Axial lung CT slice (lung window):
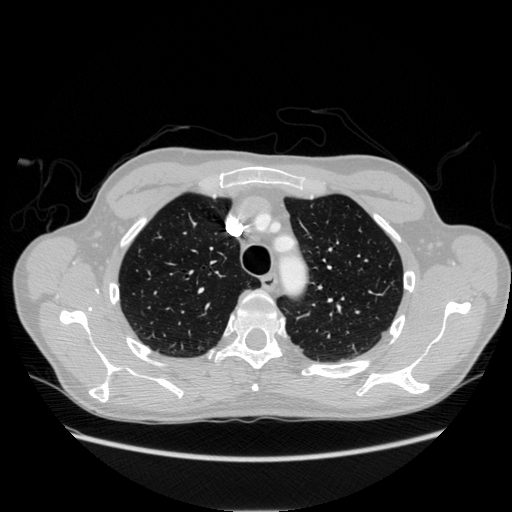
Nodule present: no